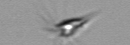
Label: Calciopappus